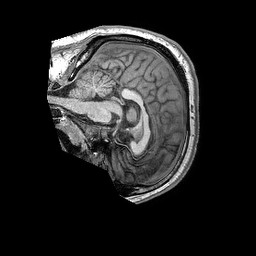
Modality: T1w
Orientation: sagittal
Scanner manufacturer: philips
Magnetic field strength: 3 T
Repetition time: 0.006597 s
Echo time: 0.00297 s